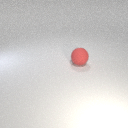
large red rubber sphere